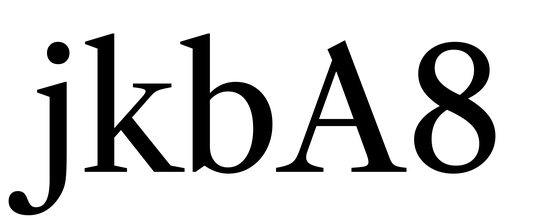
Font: LibreCaslonText_Regular